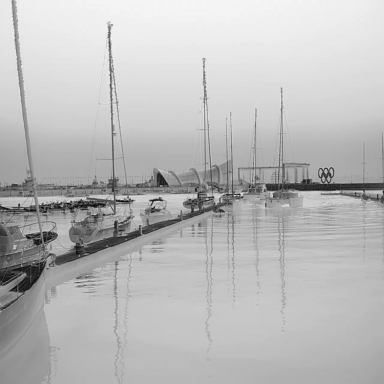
There are nine objects shown in the infrared image, including seven sailboats, and two canoes.